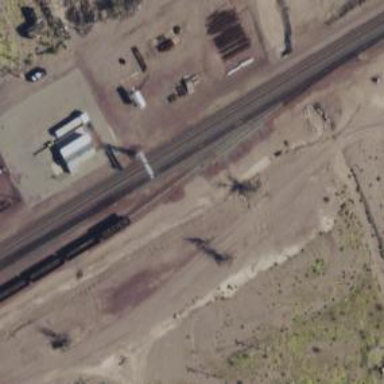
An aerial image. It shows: Railway signal.